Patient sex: F
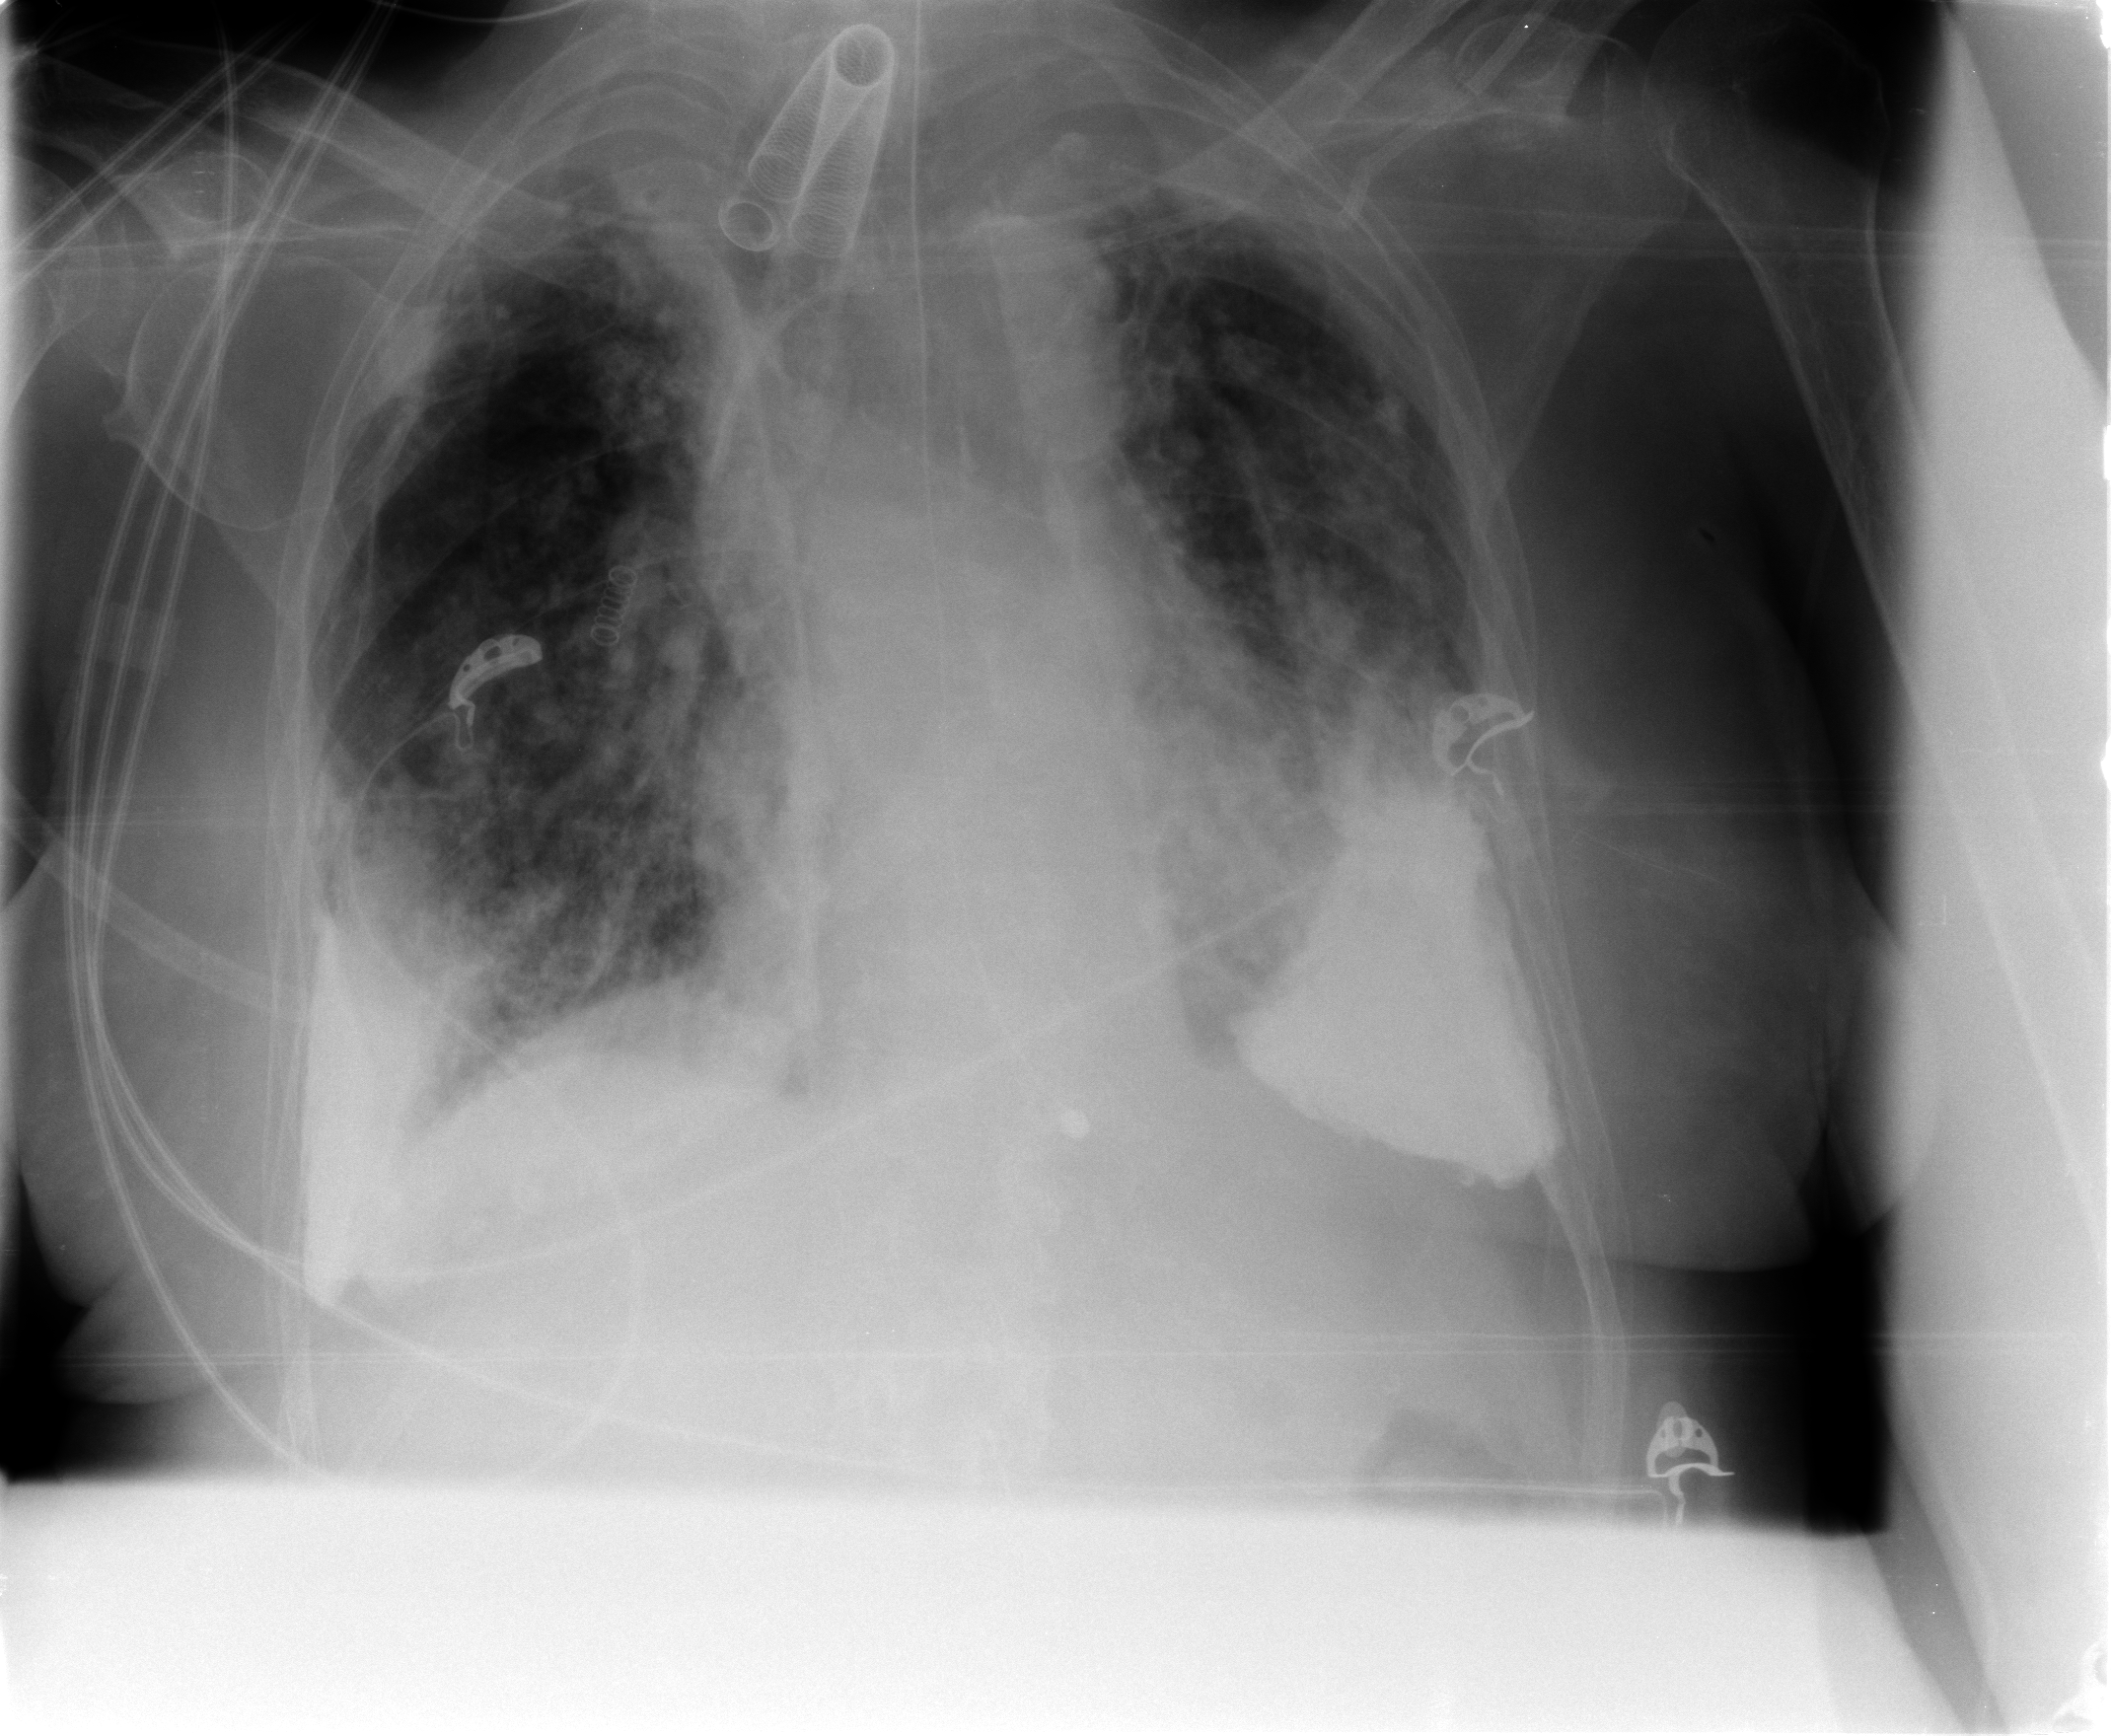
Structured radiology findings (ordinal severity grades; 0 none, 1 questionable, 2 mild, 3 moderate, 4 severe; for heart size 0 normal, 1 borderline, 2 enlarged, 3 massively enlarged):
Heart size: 0
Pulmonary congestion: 1
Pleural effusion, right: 0
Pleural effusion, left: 0
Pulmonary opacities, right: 3
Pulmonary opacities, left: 2
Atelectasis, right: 2
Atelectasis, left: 2